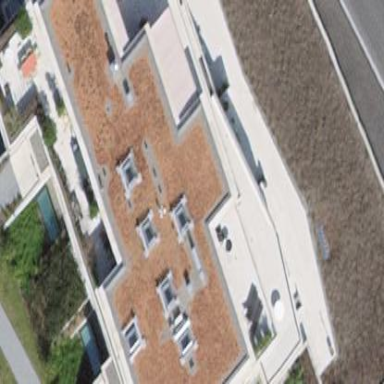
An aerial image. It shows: Building with apartments and flat roof.